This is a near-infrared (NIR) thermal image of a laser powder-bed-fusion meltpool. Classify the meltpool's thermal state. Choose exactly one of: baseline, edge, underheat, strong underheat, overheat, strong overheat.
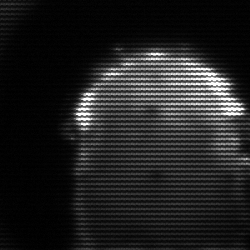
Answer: baseline